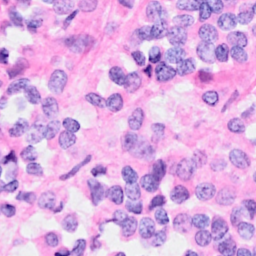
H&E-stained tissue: Breast